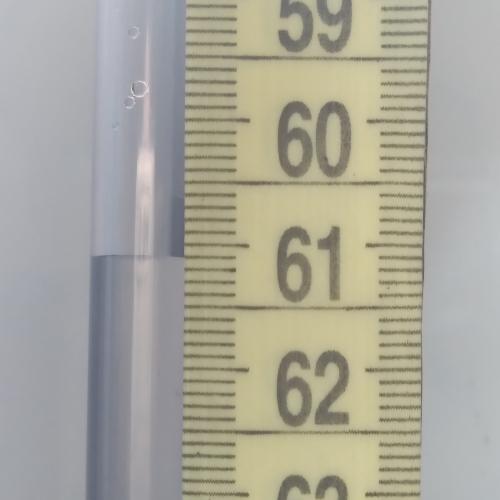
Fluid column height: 61.1 cm